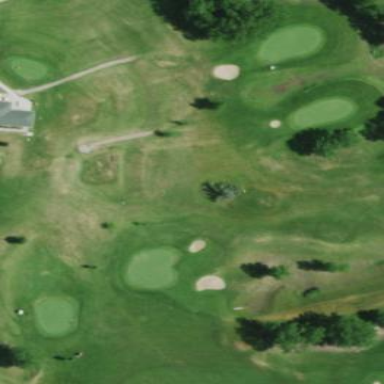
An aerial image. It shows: Golf course surrounded by greenery.